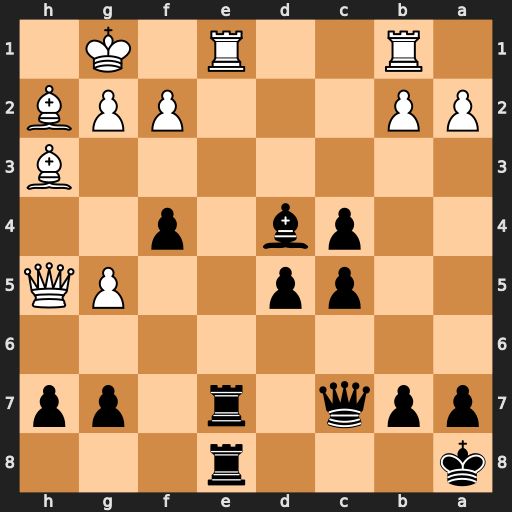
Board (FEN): k3r3/ppq1r1pp/8/2pp2PQ/2pb1p2/7B/PP3PPB/1R2R1K1
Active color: b
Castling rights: -
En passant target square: -
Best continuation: Rxe1+ Rxe1 Rxe1#